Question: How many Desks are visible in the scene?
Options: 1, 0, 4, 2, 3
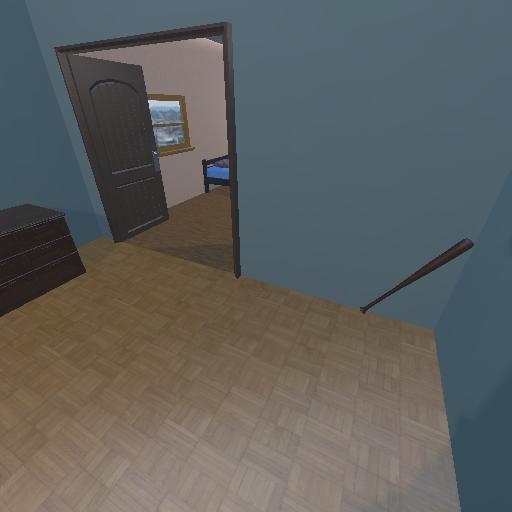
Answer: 1